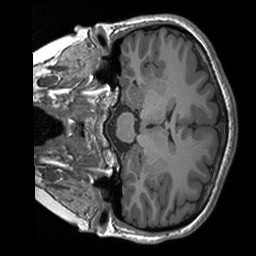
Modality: T1w
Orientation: coronal
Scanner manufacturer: siemens
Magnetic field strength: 3 T
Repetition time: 1.76 s
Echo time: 0.0022 s